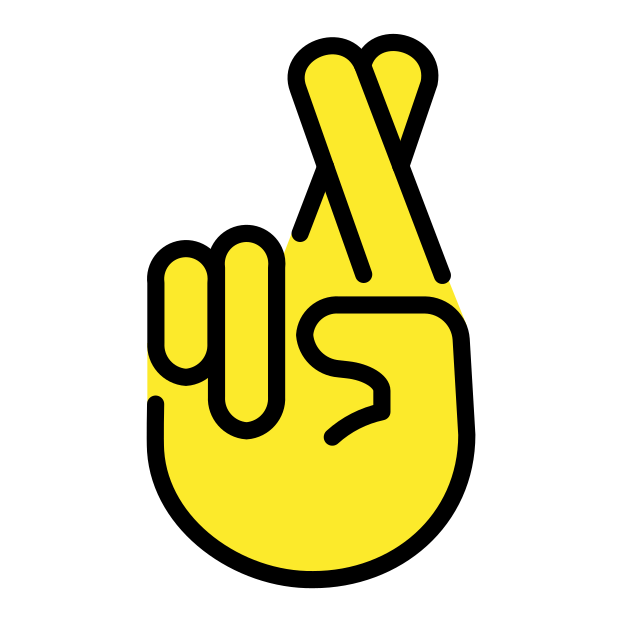
crossed fingers